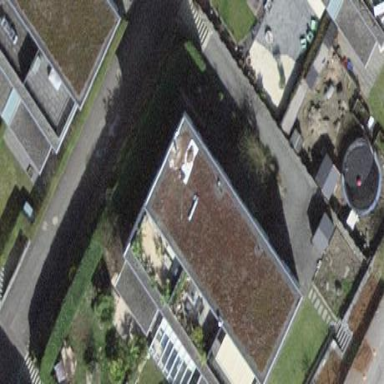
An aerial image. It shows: Building with flat roof.